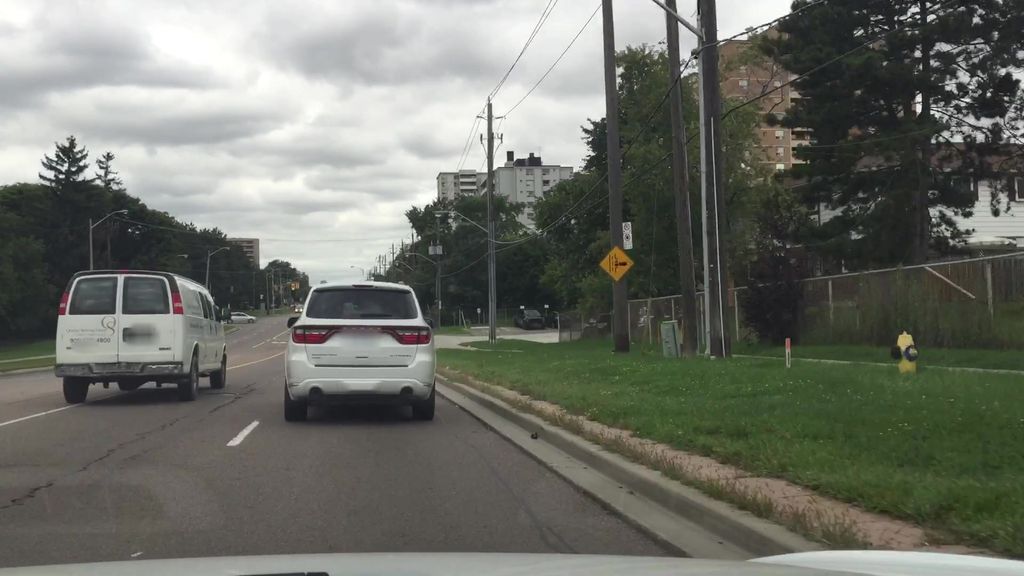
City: toronto